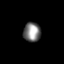
Tissue: lung
Cell type: Smooth muscle cells
Senescence score: 0.5796
Nuclear area (px): 331
Mean DAPI intensity: 124.846